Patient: sex M, age 76
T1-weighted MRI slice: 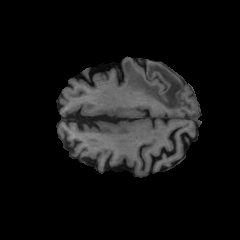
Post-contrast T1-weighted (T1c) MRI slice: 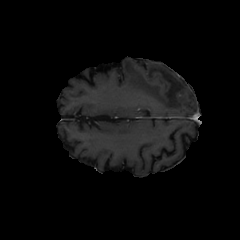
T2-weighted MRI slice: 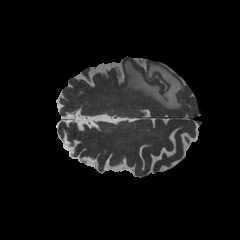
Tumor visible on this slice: yes
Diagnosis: Glioblastoma, IDH-wildtype
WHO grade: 4